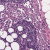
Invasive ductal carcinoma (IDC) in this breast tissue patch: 0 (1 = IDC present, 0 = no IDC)